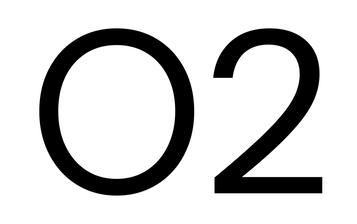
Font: InstrumentSans_Regular